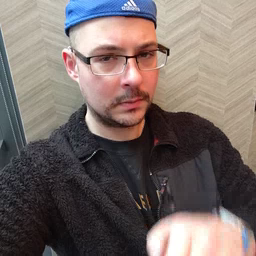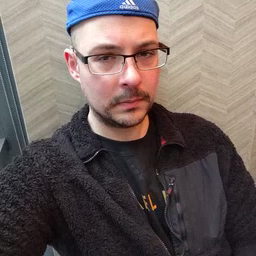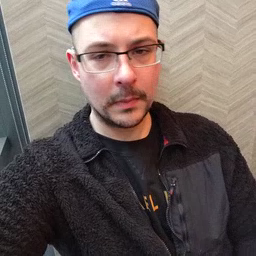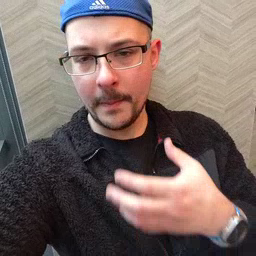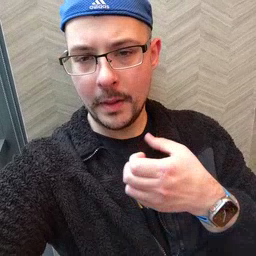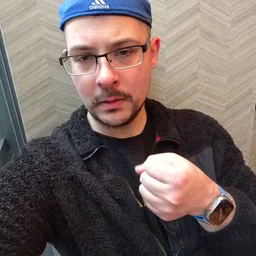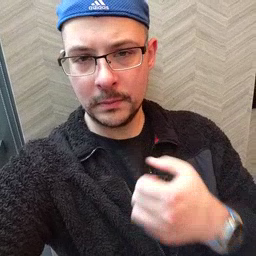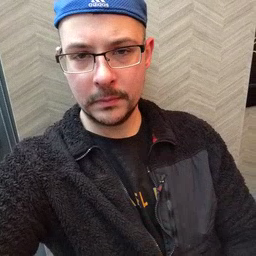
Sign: milk